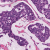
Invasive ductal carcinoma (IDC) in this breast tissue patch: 1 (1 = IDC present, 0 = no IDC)